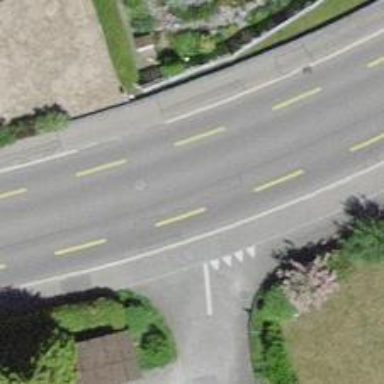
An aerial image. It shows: Residential road with cycling lane.